Question: I have a query that takes 20 min to executed... I remember in one project we used /*+ PARALLEL(T,8) + materialize */ and it would make the query responds time really fast withing seconds. How can I do this to this query?
'''
select count(*) from (
select hdr.ACCESS_IND,
hdr.SID,
hdr.CLLI,
hdr.DA,
hdr.TAPER_CODE,
hdr.CFG_TYPE as CFG_TYPE,
hdr.IP_ADDR,
hdr.IOS_VERSION,
hdr.ADMIN_STATE,
hdr.WIRE_CENTER,
substr(hdr.SID_IO_PRI, 1, 8) PRI_IO_CLLI,
substr(hdr.SID_IO_SEC, 1, 8) SEC_IO_CLLI,
hdr.VHO_CLLI ,
hdr.CFG_TYPE ,
-- dtl.MULTIPURPOSE_IND,
lkup.code3 as shelf_type
from RPT_7330_HDR hdr
INNER JOIN RPT_7330_DTL dtl on hdr.EID = dtl.EID
INNER JOIN CODE_LKUP2 lkup ON LKUP.CODE1 = hdr.ACCESS_IND
where LKUP.CATEGORY='ACCESS_MAPPING' and hdr.DT_MODIFIED = (select DT_MODIFIED
from LS_DT_MODIFIED
where NAME = 'RPT_7330_HDR')) n;
'''

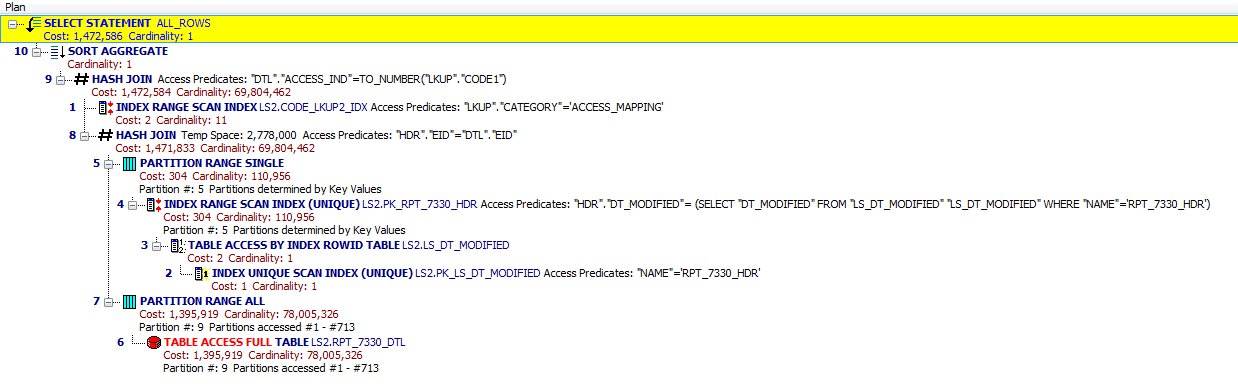
Answer: If you want data then
'''
SELECT /*+ PARALLEL(DTL,4) */
HDR.ACCESS_IND,
HDR.SID,
HDR.CLLI,
HDR.DA,
HDR.TAPER_CODE,
HDR.CFG_TYPE AS CFG_TYPE,
HDR.IP_ADDR,
HDR.IOS_VERSION,
HDR.ADMIN_STATE,
HDR.WIRE_CENTER,
SUBSTR ( HDR.SID_IO_PRI, 1, 8 ) PRI_IO_CLLI,
SUBSTR ( HDR.SID_IO_SEC, 1, 8 ) SEC_IO_CLLI,
HDR.VHO_CLLI,
HDR.CFG_TYPE,
LKUP.CODE3 AS SHELF_TYPE
FROM
RPT_7330_HDR HDR INNER JOIN RPT_7330_DTL DTL ON HDR.EID = DTL.EID
INNER JOIN CODE_LKUP2 LKUP ON LKUP.CODE1 = HDR.ACCESS_IND
INNER JOIN LS_DT_MODIFIED ON HDR.DT_MODIFIED = DT_MODIFIED
WHERE
LKUP.CATEGORY = 'ACCESS_MAPPING'
AND NAME = 'RPT_7330_HDR';
'''
If you want count then
'''
SELECT /*+ PARALLEL(DTL,4) */
COUNT (*)
FROM
RPT_7330_HDR HDR INNER JOIN RPT_7330_DTL DTL ON HDR.EID = DTL.EID
INNER JOIN CODE_LKUP2 LKUP ON LKUP.CODE1 = HDR.ACCESS_IND
INNER JOIN LS_DT_MODIFIED ON HDR.DT_MODIFIED = DT_MODIFIED
WHERE
LKUP.CATEGORY = 'ACCESS_MAPPING'
AND NAME = 'RPT_7330_HDR';
'''
Hint used on DTL table which is taking more cost for FTS. Number 4 means query fired on 8 CPU's parallely. Identify your pain points from query plan and decide on your hints for parallel or any other. You can also use parallel hint on multiple tables '/*+ PARALLEL(table1 4) PARALLEL(table2 4) PARALLEL(table3 4) PARALLEL(table4 4)*/' . Also This works only on Enterprise edition and not on standard edition.